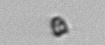
Label: Pyramimonas